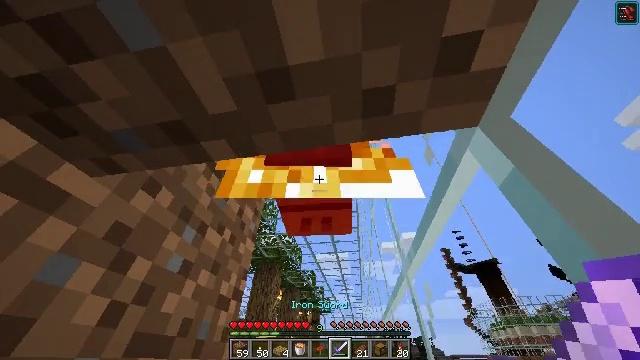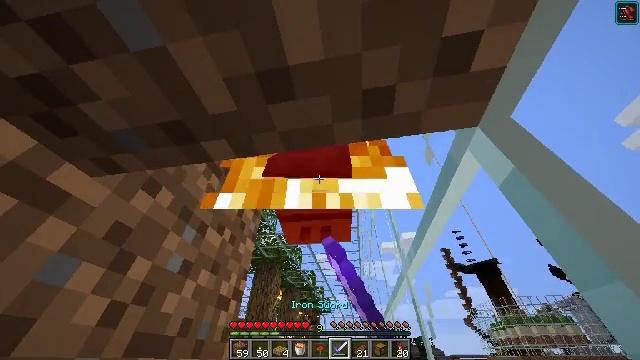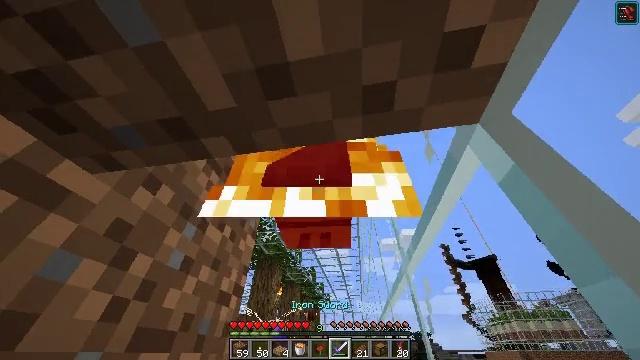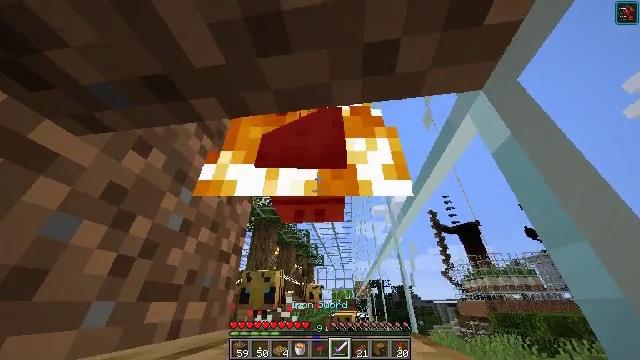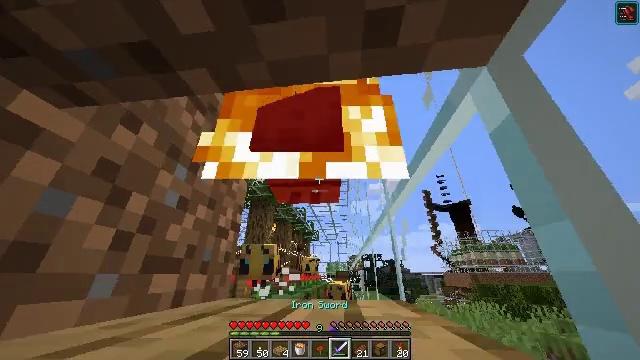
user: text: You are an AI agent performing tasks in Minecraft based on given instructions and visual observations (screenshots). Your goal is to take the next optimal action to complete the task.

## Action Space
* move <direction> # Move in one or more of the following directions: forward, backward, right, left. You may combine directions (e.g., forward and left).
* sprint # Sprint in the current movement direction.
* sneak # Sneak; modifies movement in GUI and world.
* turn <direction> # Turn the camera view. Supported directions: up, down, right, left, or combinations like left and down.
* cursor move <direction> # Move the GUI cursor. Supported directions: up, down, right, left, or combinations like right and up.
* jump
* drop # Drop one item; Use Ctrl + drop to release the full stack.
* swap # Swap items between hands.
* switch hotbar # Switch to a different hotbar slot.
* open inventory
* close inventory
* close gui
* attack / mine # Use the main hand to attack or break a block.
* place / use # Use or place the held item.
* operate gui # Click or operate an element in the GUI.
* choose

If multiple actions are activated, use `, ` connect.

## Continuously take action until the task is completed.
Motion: motion action
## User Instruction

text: Hunt insects.
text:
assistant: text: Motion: attack / mine
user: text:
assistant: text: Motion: no_op
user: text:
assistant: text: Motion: turn right and down
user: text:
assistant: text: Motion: turn right and down
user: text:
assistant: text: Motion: no_op